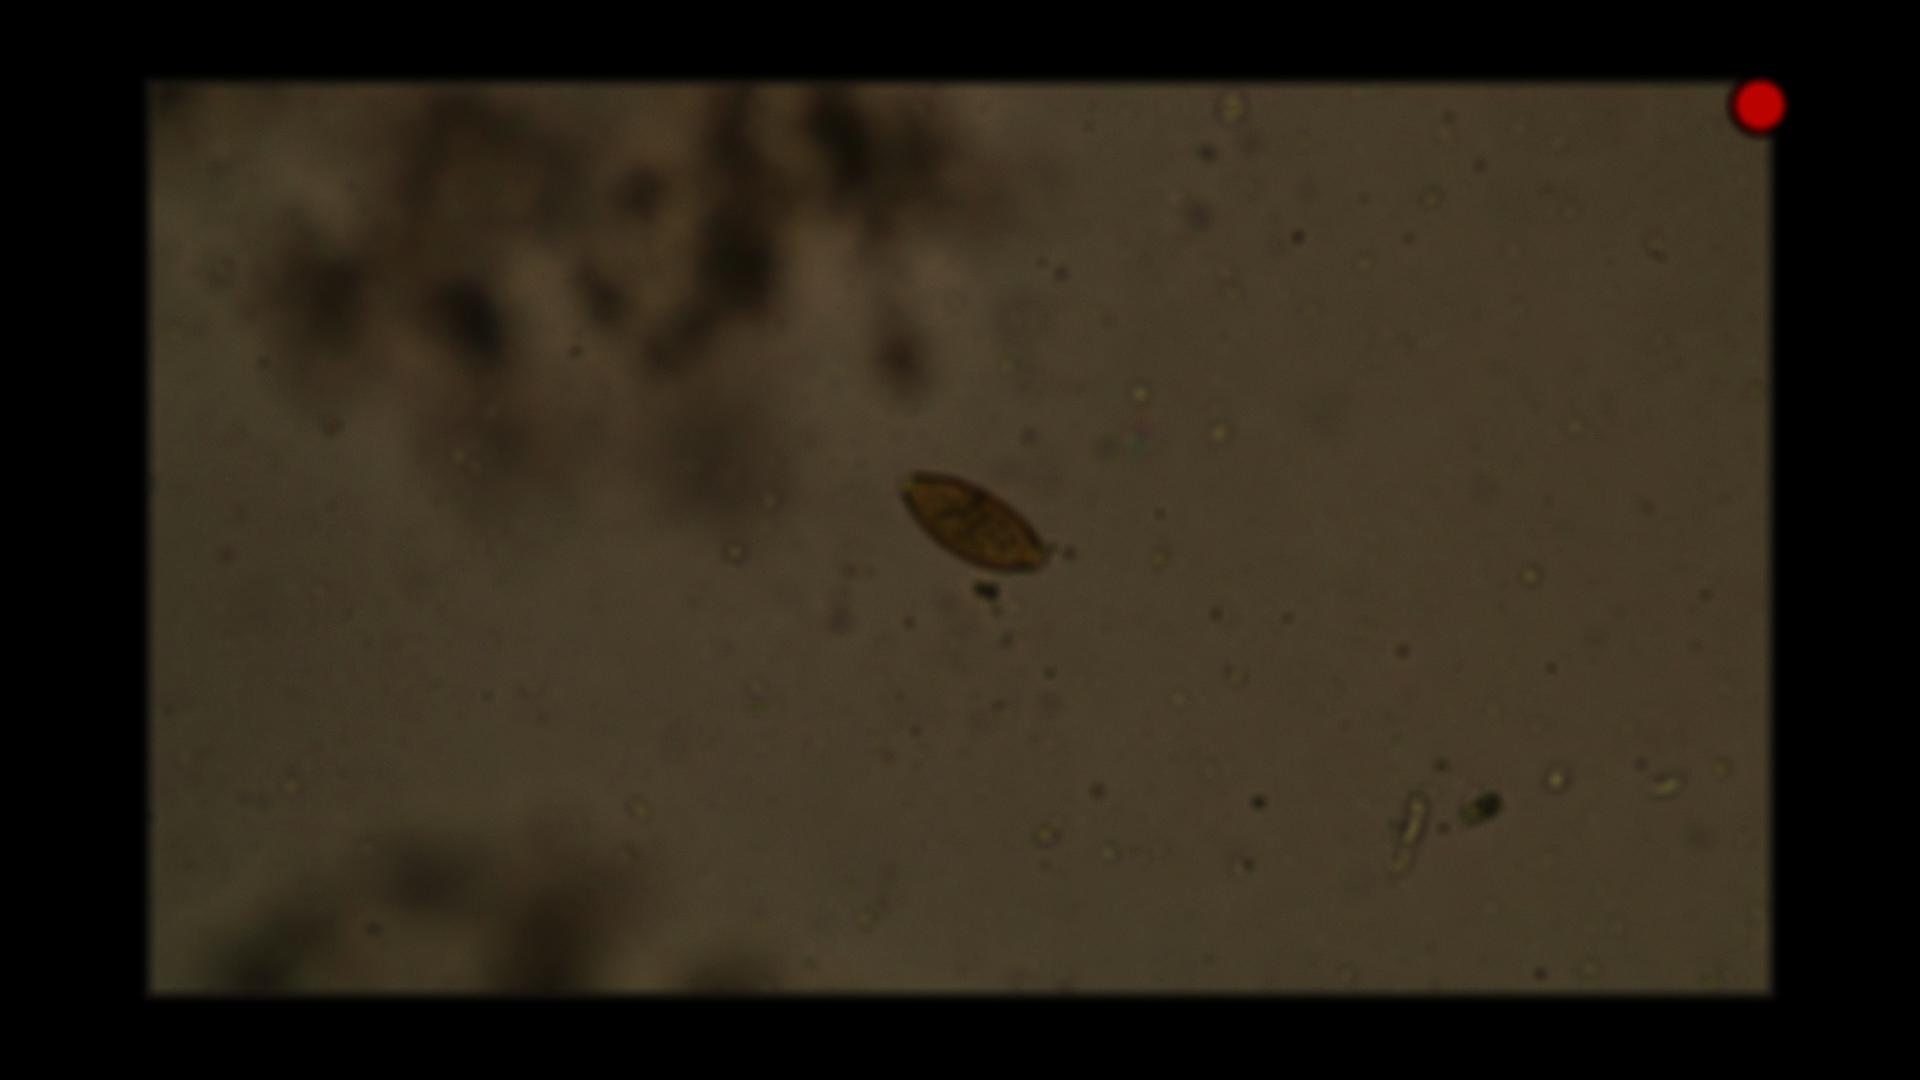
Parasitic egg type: Trichuris trichiura